Interaction volume radius: 5 \u00c5
Interaction volume height: 10 \u00c5
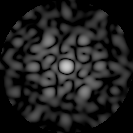
Disorder parameter: 0.776